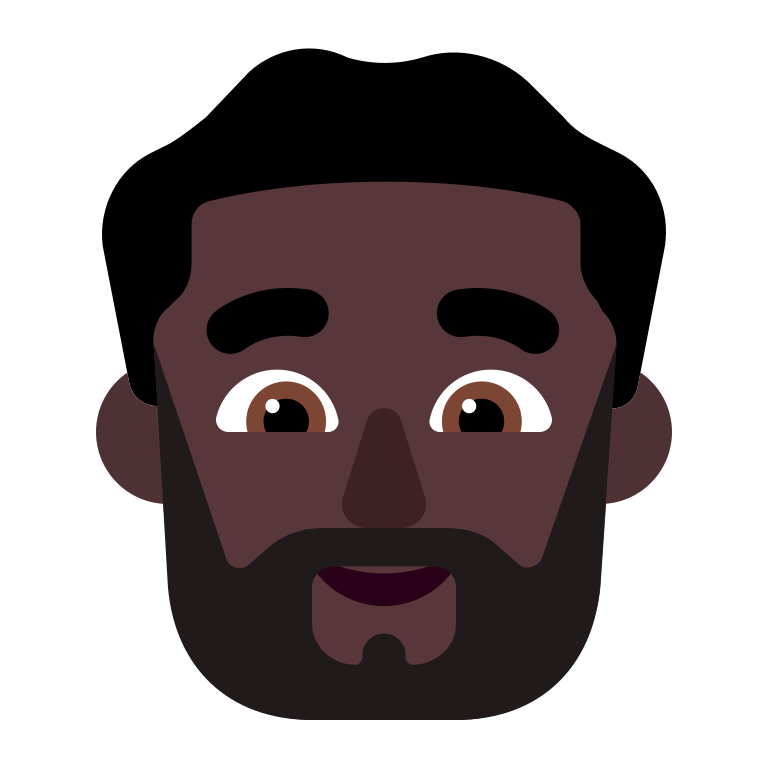
man beard flat dark